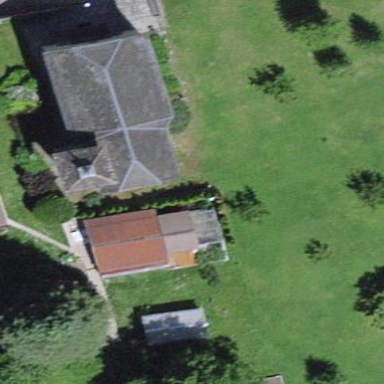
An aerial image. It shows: Chapel that serves as place of worship.